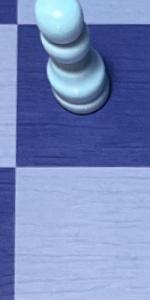
Label: Empty